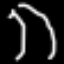
Label: palm tree